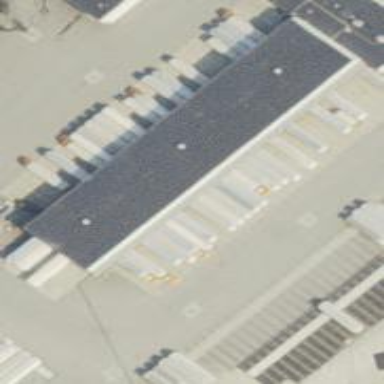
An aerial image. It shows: Warehouse.